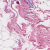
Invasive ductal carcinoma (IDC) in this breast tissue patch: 0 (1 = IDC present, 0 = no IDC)